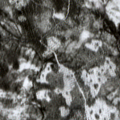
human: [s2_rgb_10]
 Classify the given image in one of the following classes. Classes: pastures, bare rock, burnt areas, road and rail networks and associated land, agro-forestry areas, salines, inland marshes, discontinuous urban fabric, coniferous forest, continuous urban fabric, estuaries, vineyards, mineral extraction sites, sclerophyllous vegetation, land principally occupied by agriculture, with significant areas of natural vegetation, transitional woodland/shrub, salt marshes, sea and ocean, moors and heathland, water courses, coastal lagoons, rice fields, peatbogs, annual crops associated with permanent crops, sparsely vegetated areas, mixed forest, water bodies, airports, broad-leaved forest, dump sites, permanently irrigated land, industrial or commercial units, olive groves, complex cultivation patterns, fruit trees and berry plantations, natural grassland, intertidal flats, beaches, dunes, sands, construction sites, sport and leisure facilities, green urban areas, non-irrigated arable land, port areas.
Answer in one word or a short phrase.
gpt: coniferous forest